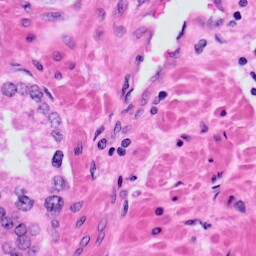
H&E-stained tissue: Prostate